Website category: camera
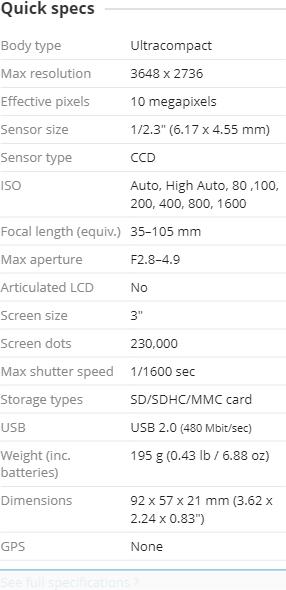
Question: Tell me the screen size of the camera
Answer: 3

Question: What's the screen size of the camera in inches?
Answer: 3

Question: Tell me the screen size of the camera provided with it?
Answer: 3

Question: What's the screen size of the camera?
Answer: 3

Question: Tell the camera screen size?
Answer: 3

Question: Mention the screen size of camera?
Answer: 3

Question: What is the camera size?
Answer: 3

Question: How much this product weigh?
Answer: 195 g (0.43 lb / 6.88 oz )

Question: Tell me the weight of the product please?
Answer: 195 g (0.43 lb / 6.88 oz )

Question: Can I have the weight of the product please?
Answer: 195 g (0.43 lb / 6.88 oz )

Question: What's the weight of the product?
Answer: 195 g (0.43 lb / 6.88 oz )

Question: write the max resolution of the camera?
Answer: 3648 x 2736

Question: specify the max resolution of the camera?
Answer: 3648 x 2736

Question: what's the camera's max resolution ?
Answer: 3648 x 2736

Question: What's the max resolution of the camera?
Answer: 3648 x 2736

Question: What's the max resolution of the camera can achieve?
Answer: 3648 x 2736

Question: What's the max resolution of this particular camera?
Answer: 3648 x 2736

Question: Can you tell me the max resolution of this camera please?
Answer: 3648 x 2736

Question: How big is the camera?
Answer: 92 x 57 x 21 mm (3.62 x 2.24 x 0.83 )

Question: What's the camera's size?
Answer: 92 x 57 x 21 mm (3.62 x 2.24 x 0.83 )

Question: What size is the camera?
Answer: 92 x 57 x 21 mm (3.62 x 2.24 x 0.83 )

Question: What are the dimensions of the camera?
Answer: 92 x 57 x 21 mm (3.62 x 2.24 x 0.83 )

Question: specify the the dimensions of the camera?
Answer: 92 x 57 x 21 mm (3.62 x 2.24 x 0.83 )

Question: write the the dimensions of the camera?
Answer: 92 x 57 x 21 mm (3.62 x 2.24 x 0.83 )

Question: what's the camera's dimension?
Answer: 92 x 57 x 21 mm (3.62 x 2.24 x 0.83 )